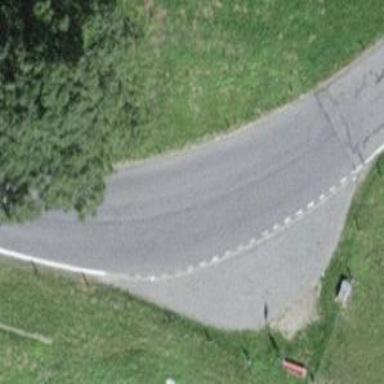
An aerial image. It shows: Passing place on the road.